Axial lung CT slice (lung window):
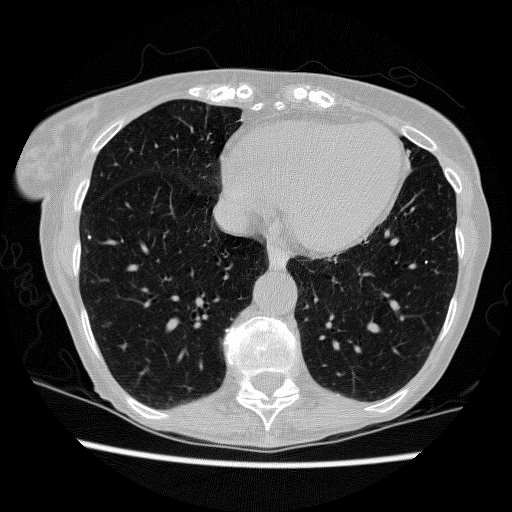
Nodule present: no